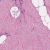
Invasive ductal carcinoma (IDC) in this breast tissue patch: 1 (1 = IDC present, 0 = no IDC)